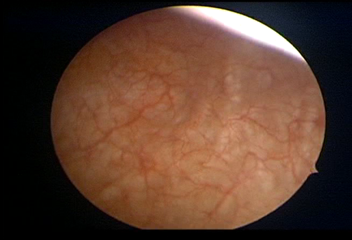
Modality: WLC
Class: Normal mucosa
Bladder cancer association: No